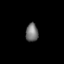
Tissue: lung
Cell type: Epithelial cells
Senescence score: 0.2132
Nuclear area (px): 222
Mean DAPI intensity: 116.68